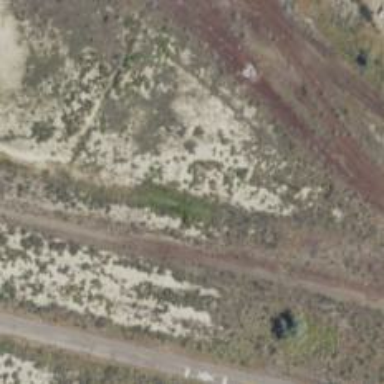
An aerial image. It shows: Abandoned railway route.